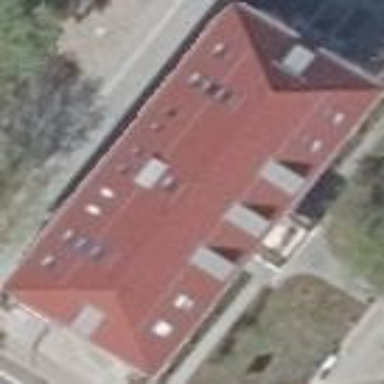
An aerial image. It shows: Commercial building with hipped roof made of roof tiles. It is healthcare center.